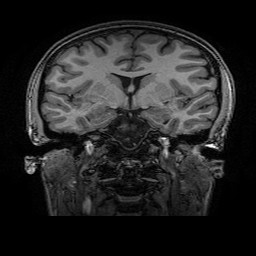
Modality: T1w
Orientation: sagittal
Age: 21
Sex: female
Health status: healthy
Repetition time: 2.53 s
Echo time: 0.0034 s